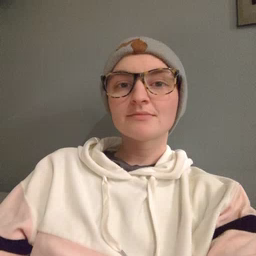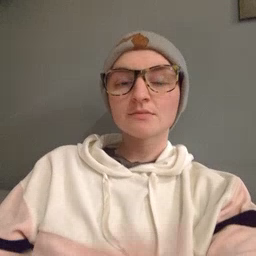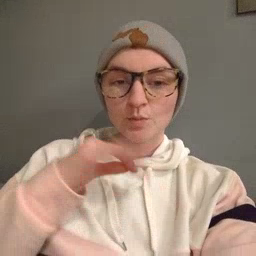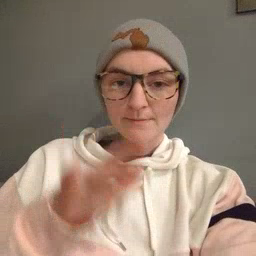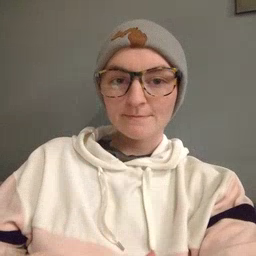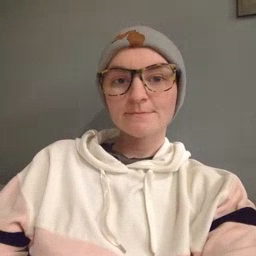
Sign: snow